Question: After some googling I came up with a configuration that should allow me to install only newer versions of my package (which it does) while replacing the older, already installed version(s) (which it doesn't)
My wxs file is as follows:
'''
<Wix xmlns="http://schemas.microsoft.com/wix/2006/wi">
<Product Id="*"
Name="Gdml File Viewer" Language="1033"
UpgradeCode="5fb07c15-32a5-4b8a-9794-e4425bfc2eea"
...>
<Package InstallerVersion="200"
Compressed="yes"
InstallScope="perMachine" Platform="x64" />
<MajorUpgrade Schedule="afterInstallValidate"
DowngradeErrorMessage="A later version of [ProductName] is already installed"
AllowSameVersionUpgrades="no"
AllowDowngrades="no" />
...
'''
As expected it does allow me to install newer versions, but the older version is not uninstalled. It still shows up in the "Apps & features" list:

(The other instance has version 2019.14.181.35181)
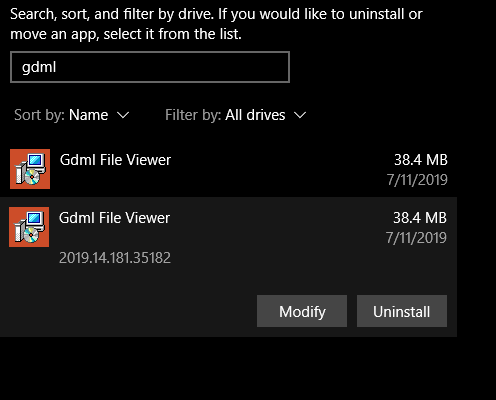
Answer: > : To properly debug a failed major upgrade you need to <URL>.'''
msiexec.exe /i C:\Path\Your.msi /L*v C:\Your.log
'''
Auto-logging could be on: check the TEMP folder for any auto-generated log files there. If not, run again on a virtual to reproduce the upgrade problem with logging enabled.
---
> : When you see two entries in Add / Remove Programs your major upgrade has failed (generally). You need to fix the configuration of the <URL> - is just:'''
<MajorUpgrade DowngradeErrorMessage="A newer version of [ProductName] is already installed." />
'''
: It is even possible to combine the above "convenience element" for simple major upgrade configuration with old-style elements for total control of Upgrade table content. <URL>.
---
: MajorUpgrade and Upgrade elements. How to use them:
- <URL>
---
: A short summary of some of many possible causes for failed major upgrades.
> - : There might be a mismatch in the upgrade codes between the old and the new version of the MSI so the products are not identified as related. This should leave two versions installed afterwards (uninstall of old version never happened).- : Just adding that it is possible for the upgrade code to be missing from the Product element. This is generally an error, unless you want to do something specifically weird.- : The whole Major Upgrade element can be missing and no Upgrade element present. The latter is for manual configuration of major upgrades, the former for "auto-magical" implementation of typical major upgrade scenarios. Sort of "best practice".- : There might not have been a bump up of one or more of the first 3 digits in the product version (fourth field ignored).- : As a side-note you might get a warning that the product is already installed, this means the product code has NOT changed (which it should for a major upgrade).- : It is also possible that your WiX markup is fine, and you have a dangling older version that was never correctly configured, if so uninstall it manually and try again or try on a clean virtual. If you <URL>.
: Some further things to remember:
- A major upgrade is essentially an uninstall of the older version and an installation of the new version with a number of scheduling options for the order in which actions take place (install new first, then uninstall old or vice versa).- As stated above you could also have a straggling older version of a setup on the box that wasn't properly configured or some X-Files nonsense happened that causes it to fail upgrade. Happens.- Unlikely with WiX, but it is possible for the standard action RemoveExistingProducts to be missing from the InstallExecuteSequence.
: Suggest using some samples to help speed up the learning process. The only thing that really helps? <URL>. There are sample links in there.
: There is this old sample: <URL> to create a WiX-based installer. It includes a major upgrade element. I believe this simple configuration adds the protection against downgrade that you seek:
'''
<MajorUpgrade DowngradeErrorMessage="A newer version of [ProductName] is already installed." />
'''
See the <URL> that results:
<URL>
: Using the Transparent Aluminum as test project, you can try this procedure to make the upgrade work:
1. Set the product code to * in order to auto-generate a new ProductCode for every build ("<Product Id="*" ...").
2. Compile the first version of your MSI. Right click WiX project in solution view in Visual Studio and select Open Folder in File Explorer. Into bin and Debug or Release.
3. Rename the compiled MSI by adding _1 to the end of the file name. For example: MySetup_1.msi
4. Now bump up one of the first 3 digits of the product version field in the WiX source: <Product Id="*" ... Version="2.0.0"
5. Compile a new MSI and rename it: MySetup_2.msi
6. Install the MSI files starting with version 1 and then the second one. Verify that major upgrade succeeded.
: Here is a demo of an advanced way to configure major upgrades using a combination of the convenience element '"MajorUpgrade"' and the older '"Upgrade"' elements (that allow you more fine-grained control of the resulting Upgrade table):
> <URL>
And here is a sample of using only the older Upgrade elements resulting in more work, but total control of the Upgrade table: <URL>.
---
:
- <URL>